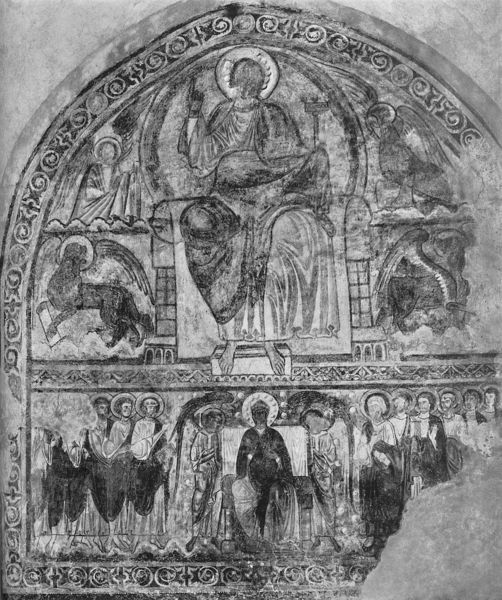
Titel: Ancienne Abbaye in Lavaudieu
Standort: Lavaudieu, Ancienne Abbaye (EU - F)
Schlagwörter: adler, flügel, gemälde, gott, weiß, menschen, sitzen, fenster, finger, schwarz, tier, muster, ornament, wand, johannes, rahmen, figur, gewand, engel, füße, sitz, bogen, schaden, thron, wandgemälde, wandmalerei, schwarzweiß, sitzfigur, fleck, heiligenschein, spitzbogen, christus, jesus, priester, romanik, löwe, heilige, fresko, jünger, heilig, maria, petrus, artefakt, ikone, historisch, ebenen, romanisch, markus, wandbemalung, restauration, heiligenscheine, mandorla, apostel, beschädigt, evangelist, relikt, thronend, evangelisten, negel, lukas, matthäus, glorien, aposthel, chirstus, ikonenmalerei, jesuis